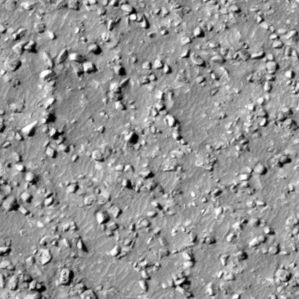
Label: non_frost